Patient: sex M, age 52
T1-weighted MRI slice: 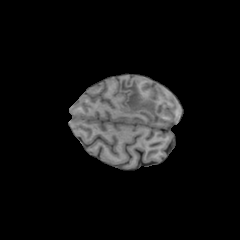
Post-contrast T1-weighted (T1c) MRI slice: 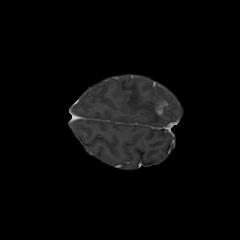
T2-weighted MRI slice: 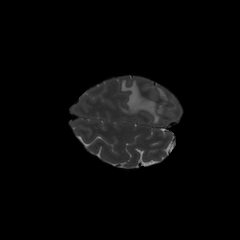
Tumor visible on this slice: yes
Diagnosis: Glioblastoma, IDH-wildtype
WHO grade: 4